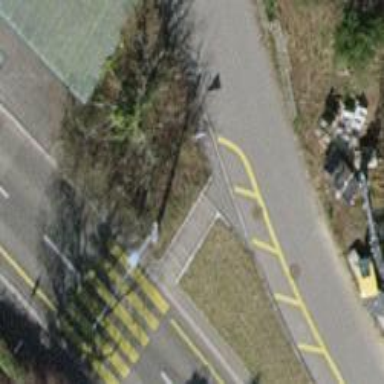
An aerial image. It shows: Road with steps.